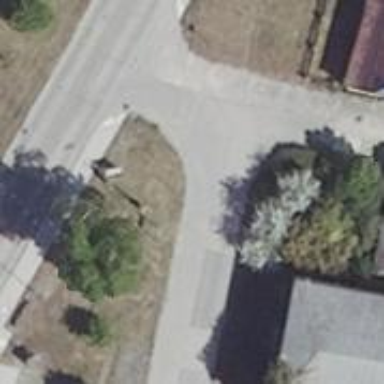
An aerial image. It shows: Residential road with concrete plates surface.